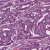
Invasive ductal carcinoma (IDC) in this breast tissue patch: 1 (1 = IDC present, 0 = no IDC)